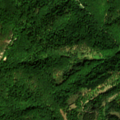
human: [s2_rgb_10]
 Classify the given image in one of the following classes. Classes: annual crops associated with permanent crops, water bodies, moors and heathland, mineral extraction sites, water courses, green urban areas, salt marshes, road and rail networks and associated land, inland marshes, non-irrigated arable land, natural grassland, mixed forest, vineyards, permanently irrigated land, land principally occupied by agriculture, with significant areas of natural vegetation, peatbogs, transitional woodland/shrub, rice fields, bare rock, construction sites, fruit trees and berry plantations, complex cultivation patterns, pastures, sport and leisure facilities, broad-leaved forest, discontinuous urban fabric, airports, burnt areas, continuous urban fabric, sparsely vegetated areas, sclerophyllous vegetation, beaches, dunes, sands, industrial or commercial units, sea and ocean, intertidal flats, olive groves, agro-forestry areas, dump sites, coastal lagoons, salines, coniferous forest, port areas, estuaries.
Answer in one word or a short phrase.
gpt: land principally occupied by agriculture, with significant areas of natural vegetation, broad-leaved forest